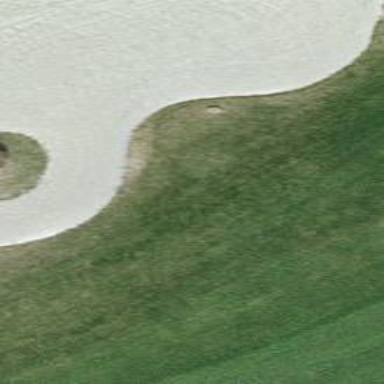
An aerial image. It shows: Golf bunker filled with natural sand.